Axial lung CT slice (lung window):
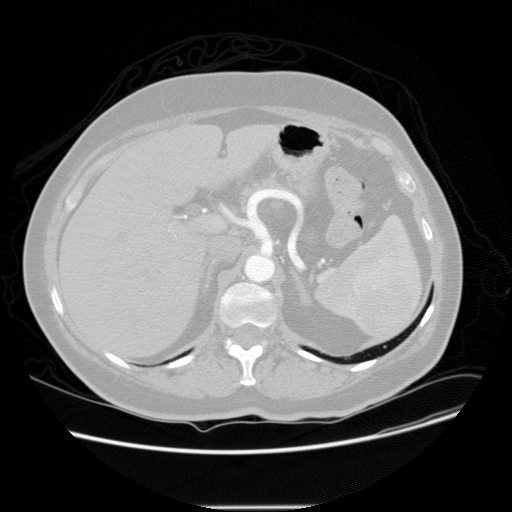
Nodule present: no